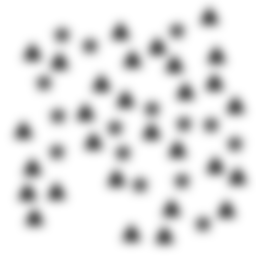
Squares: 0
Triangles: 29
Stars: 15
Total shapes: 44